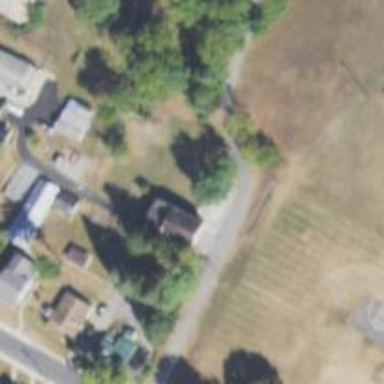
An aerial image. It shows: Alley classified as service road.